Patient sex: M
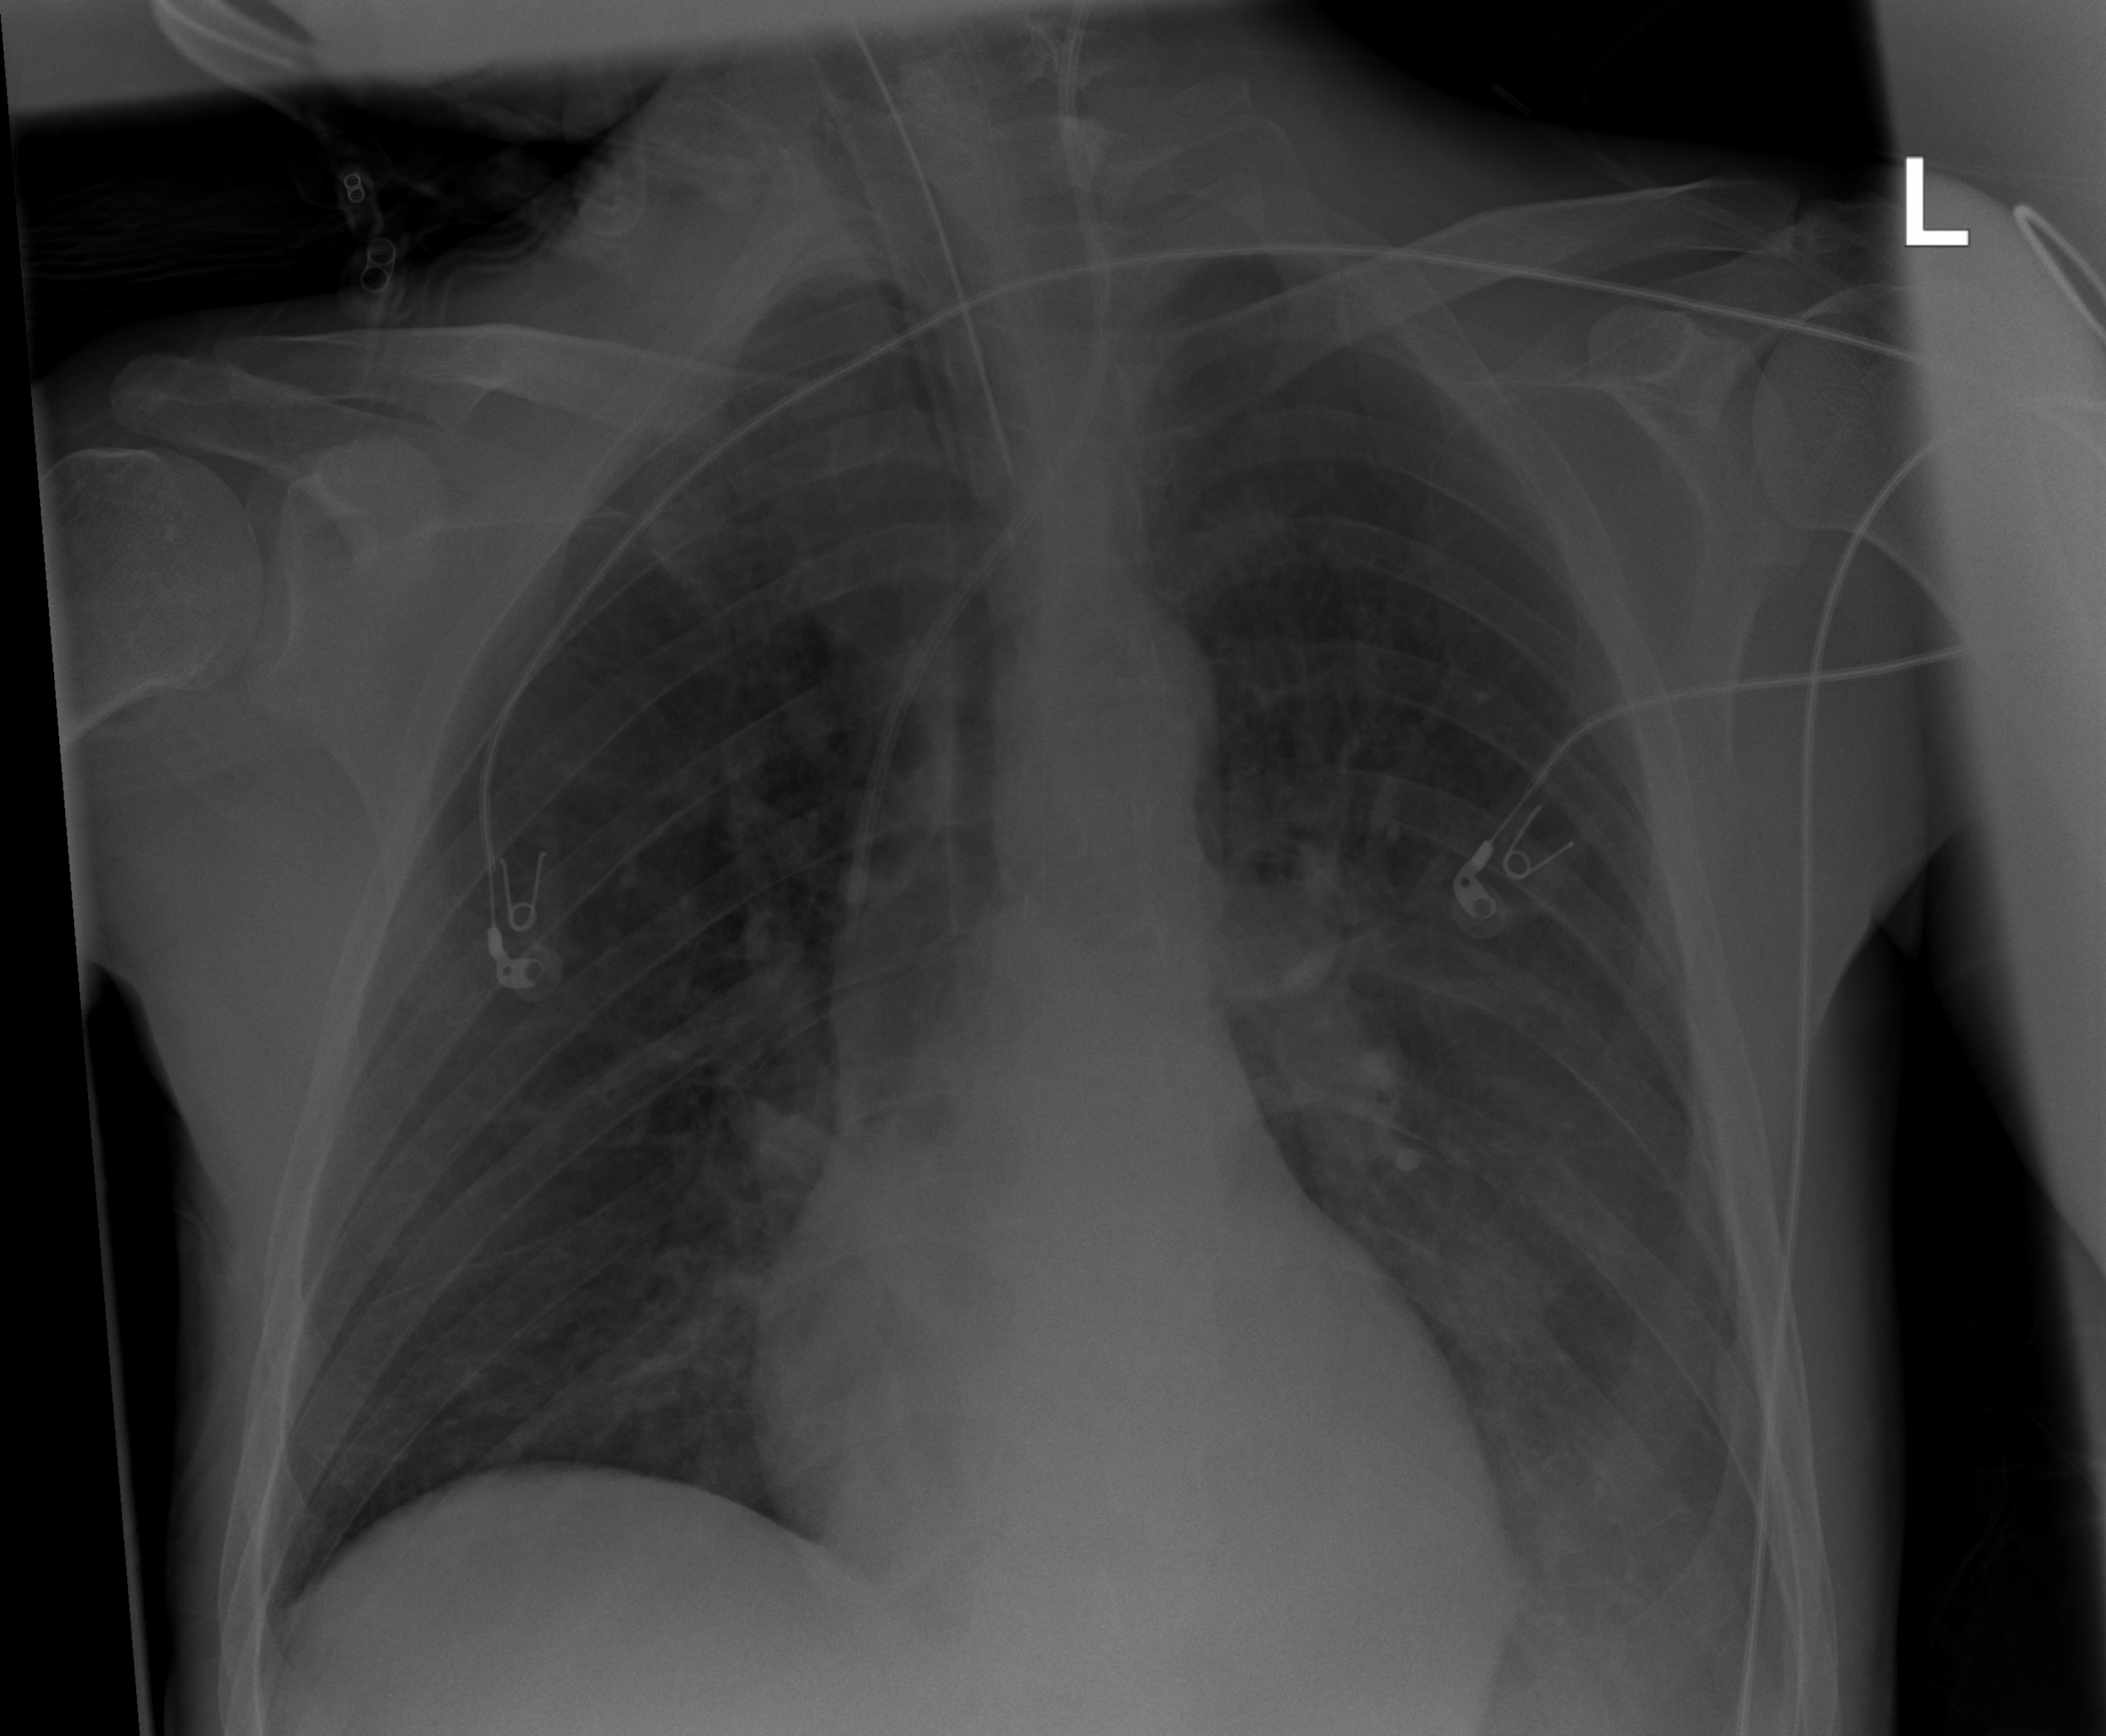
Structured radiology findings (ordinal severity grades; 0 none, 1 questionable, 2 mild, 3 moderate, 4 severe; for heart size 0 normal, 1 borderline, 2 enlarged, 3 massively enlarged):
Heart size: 0
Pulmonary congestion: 0
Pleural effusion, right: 0
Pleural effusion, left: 2
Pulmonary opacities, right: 2
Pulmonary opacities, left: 2
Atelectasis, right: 2
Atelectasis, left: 2